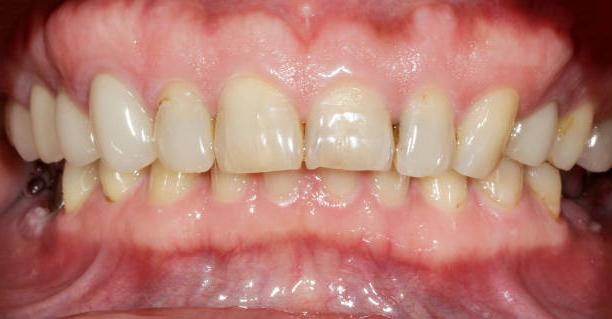
Condition: Gingivitis